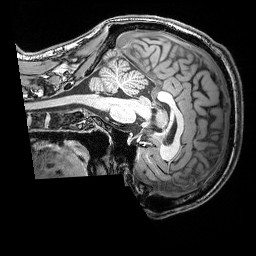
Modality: T1w
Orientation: sagittal
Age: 27
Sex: male
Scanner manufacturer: siemens
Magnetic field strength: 3 T
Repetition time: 2.53 s
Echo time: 0.00388 s